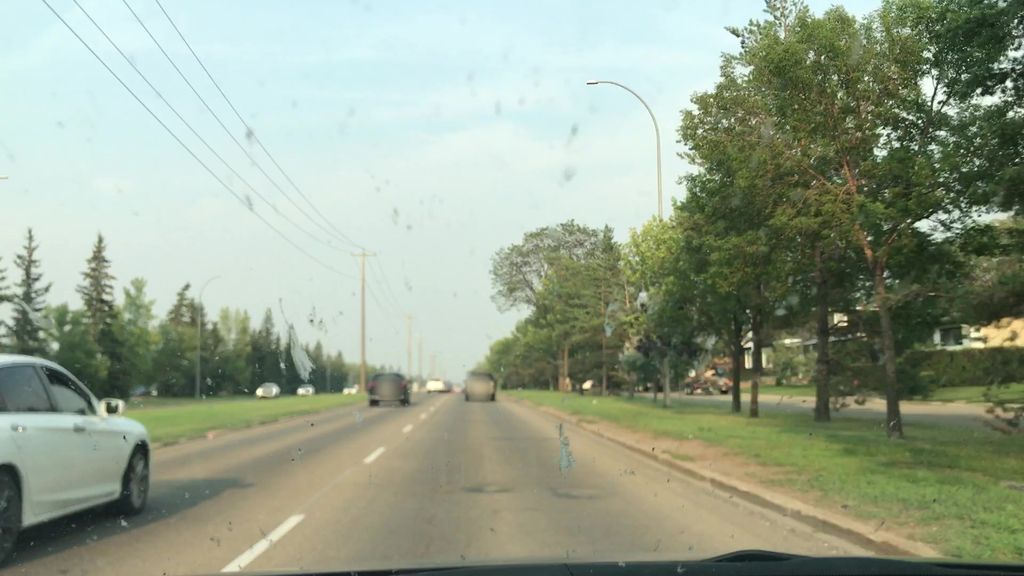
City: edmonton